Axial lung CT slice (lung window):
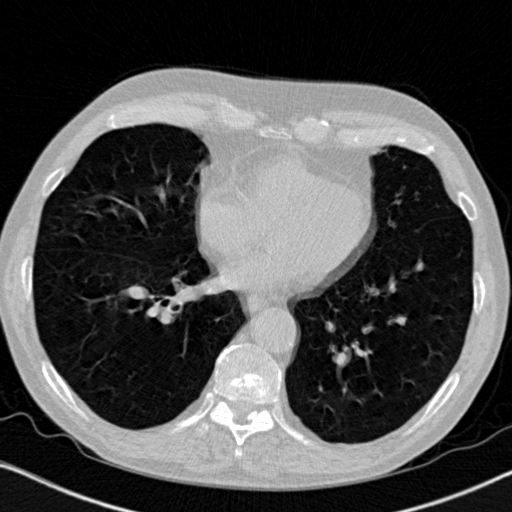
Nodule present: no